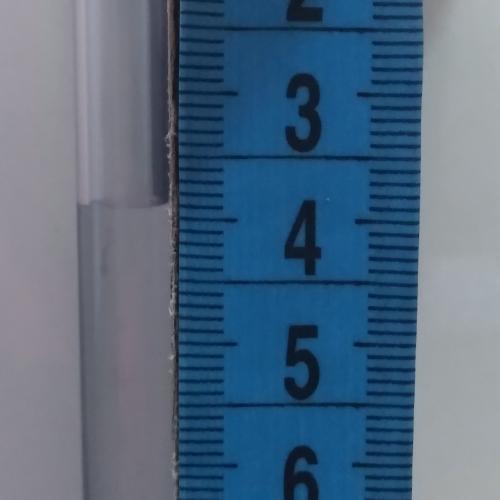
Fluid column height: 3.9 cm